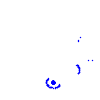
Particle: proton